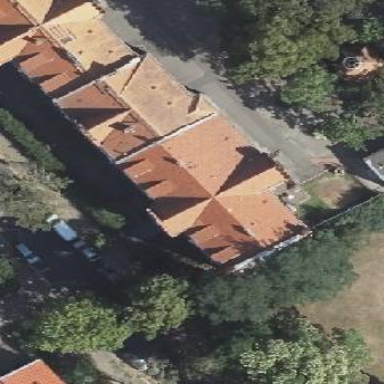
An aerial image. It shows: School building.